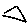
Label: triangle